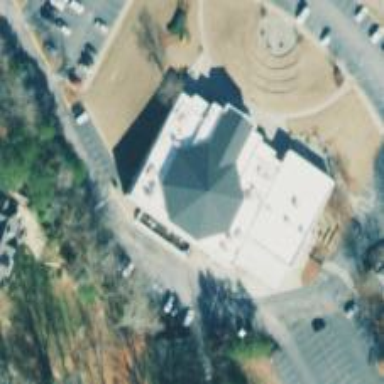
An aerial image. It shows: Building serving as place of worship.